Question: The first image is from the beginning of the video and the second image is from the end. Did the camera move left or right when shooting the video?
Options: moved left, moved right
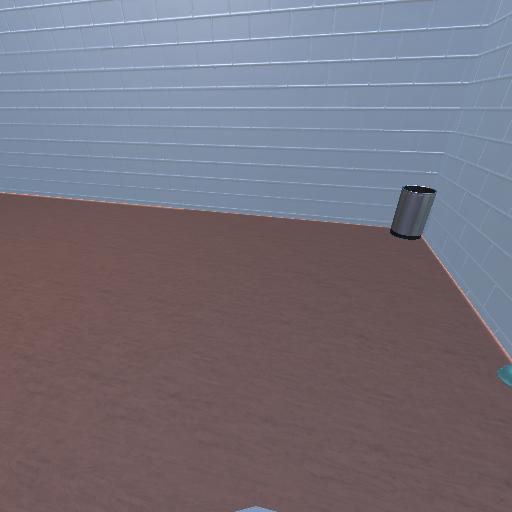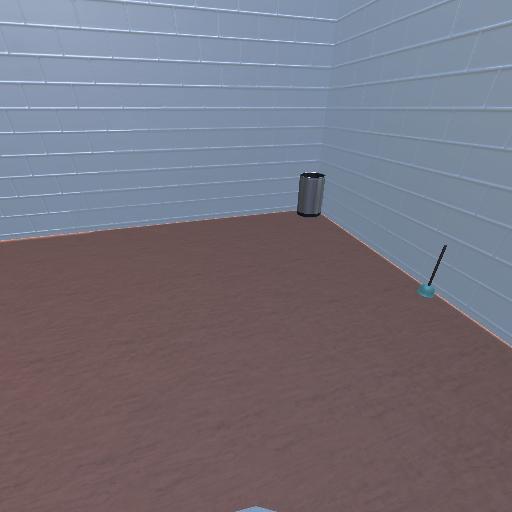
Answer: moved left